Question: So I got a "results sample" in excel format that needs filtering and reshaping to look nice. It is a result that will be not identical all the time but it follows similar rules. I have to filter it further and make it a little more tidy. I have figured out the filtering part, but I am not sure how to sort the remaining data, in a tidy way.
There are six columns involved.
Real deal is not THAT simple, but what I need can be demonstrated using such a simple example and then I can manage more complex stuff myself I suppose.
For our example we use columns from B to G
The data are set as pairs of a "title" and a value.
For instance, if you look the first example picture I provide, The first detais the pair B3 and C3.
As you can see, looking at the same picture, D3 and E3 is an empty pair.
Same goes for D4 - E4 and F4 - G4 and so on until a last one at B11 - C11.
Starting data example:
[
I would like, using Visual Basic for Applications, to sort the data, starting from let's say for our example B3 (see second picture) and fill three SETS of two columns, (BC, DE, FG) if there are no data inside those cells.
Notice: If a cell like D3 is null then SURELY E3 will be null too so there can be just only one check. I mean we can check either value columns or title columns.
Notice2: The B,D,F or C,E,G columns DON'T have to be sorted. I just want all the not-null values of B,D,F and their respective values from C,E,G gathered together neat so printing will not need 30 pages but just a few (too many spaces between is causing it and I try to automate the cleanup)
<URL>
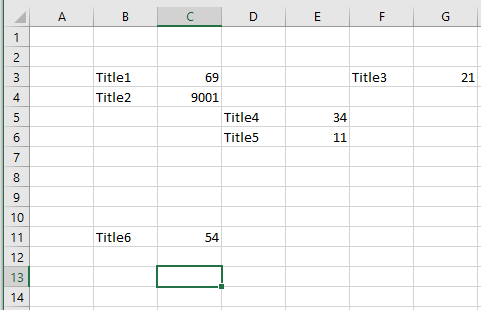
Answer: Assuming we got all variables set and initialized properly, in this example:
'''
Sheets("sheetname").Select ' because stupid things can happen...
For i = 3 To 13
Let newrangeT = "B" & i '
Let newrangeV = "C" & i '
If Sheets("sheetname").Range(newrangeV) <> "" Then
values(Position) = Sheets("sheetname").Range(newrangeV)
titles(Position) = Sheets("sheetname").Range(newrangeT)
Position = Position + 1
Else
' Don't do anything if the fields are null
End If
Next i
Sheets("sheetname").Range("B1:G13").Clear
'''
' We then get each data from the arrays with a For loop.
' We set a columnset variable to 1.
' We set a currentrow variable to 3.
' If columnset is 1 data will enter in B and C and columnset = columnset +1
' Then if columnset is 2 we set data to DE and columnset = columnset +1
' But if columnset is 2we set data to FG and columnset = 1 and currentrow = currentrow +1
' Iterating the arrays will result in a neat setting of the data, but it will add zeros for all the nulls. Thus we need an If statement that will exclude that values checking the TITLE array (that should contain a title instead). if the value is not 0 then... we run what I describe, otherwise we do nothing.
Putting the data in the array is half of the trick.
Then we clear the area.
We set two string variables to declare ranges (actually cell reference) for every cell iterated in the loop. Here I demonstrated only for column set B,C
but we have to do the same for the rest of the columns.
The If statement here checks for null. You might have different needs, so changing the if statement changes the filtering. Here I check if the cells are not null. If the cells of column C contain data, put those data in values array and the respective B data on titles array but where? Position starts as 1 and we then iterate it +1 each time it adds something.
You can set data from an array using this command:
'''
' current_row is set to the first row of the spreadsheet we wanna fill.
Sheets("sheetname").Select ' because stupid things can happen...
newrangeV = "C" & current_row
Sheets("sheetname").Range(newrangeV) = values(j)
'''
The rest is just putting things together.
In any case, I wanna thank both of the people involved in this question, because I might didn't got the solution, but I got an idea of how to do other stuff, like accidentally learning something new. Cheers.